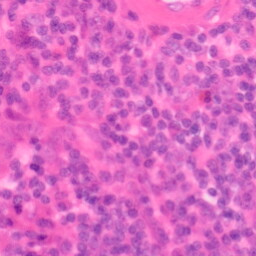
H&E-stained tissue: Colon